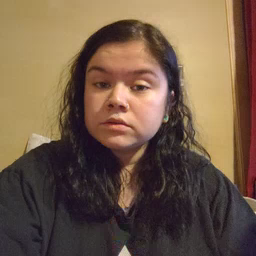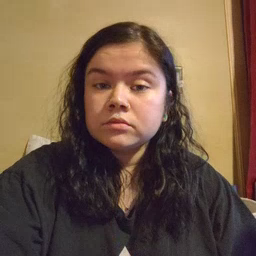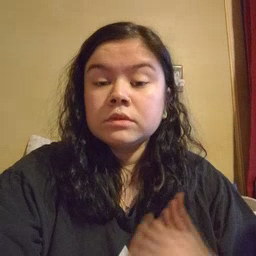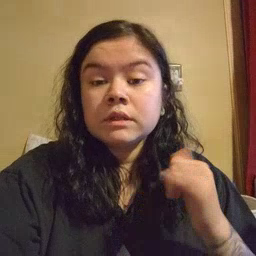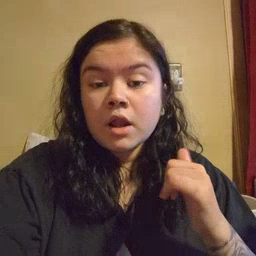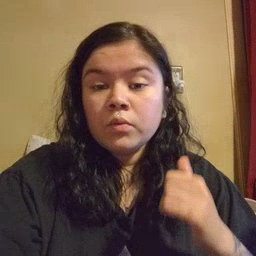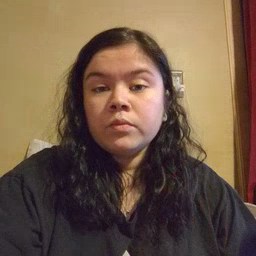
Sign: yellow